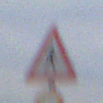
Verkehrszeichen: FussgaengerLinks
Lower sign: Geschwindigkeit60
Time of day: Midday
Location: Outdoor (RoadRail)
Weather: PartlyCloudy
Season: NotSpecified
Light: Natural